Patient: sex M, age 64
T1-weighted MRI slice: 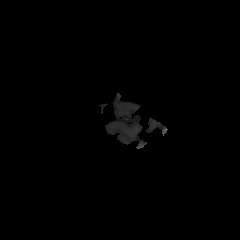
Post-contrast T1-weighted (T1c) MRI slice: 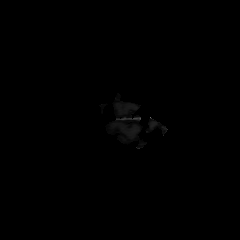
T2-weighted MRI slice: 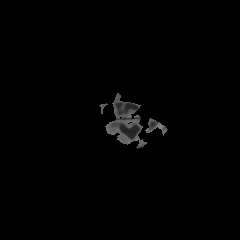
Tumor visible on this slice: no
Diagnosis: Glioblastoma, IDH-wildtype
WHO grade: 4